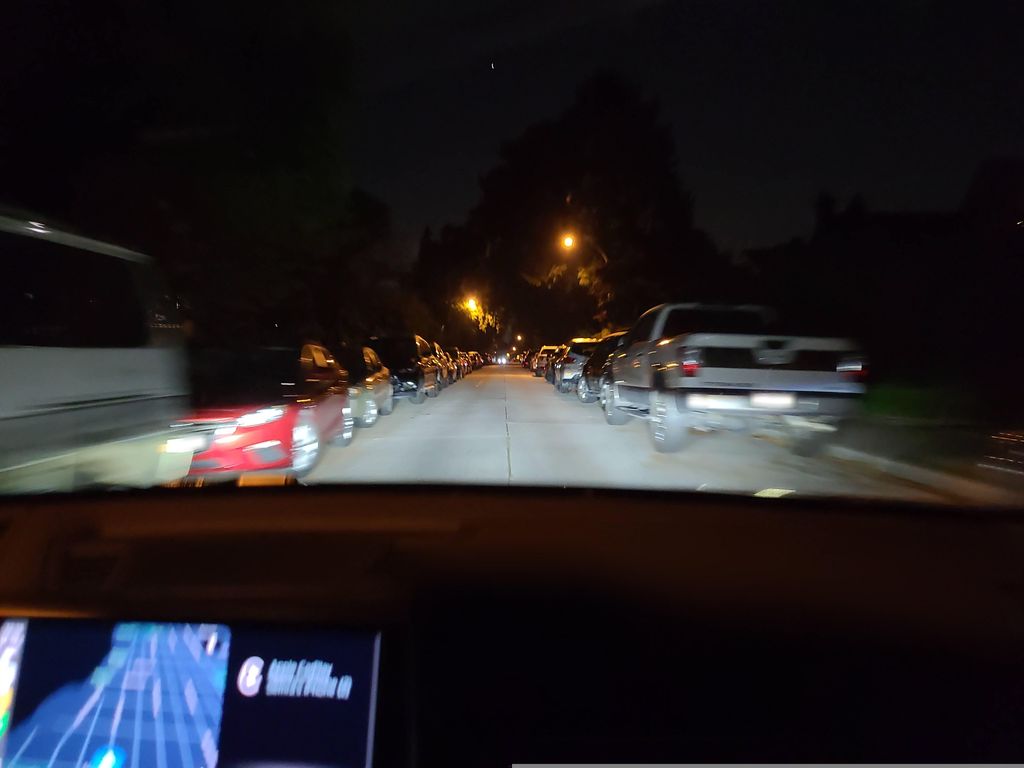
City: vancouver